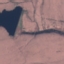
Land use / land cover: HerbaceousVegetation